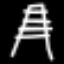
Label: The Eiffel Tower